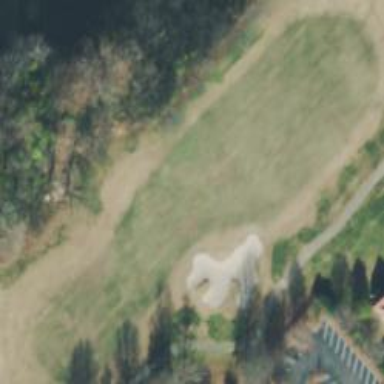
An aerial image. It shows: Golf fairway surrounded by grass.